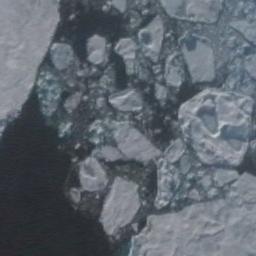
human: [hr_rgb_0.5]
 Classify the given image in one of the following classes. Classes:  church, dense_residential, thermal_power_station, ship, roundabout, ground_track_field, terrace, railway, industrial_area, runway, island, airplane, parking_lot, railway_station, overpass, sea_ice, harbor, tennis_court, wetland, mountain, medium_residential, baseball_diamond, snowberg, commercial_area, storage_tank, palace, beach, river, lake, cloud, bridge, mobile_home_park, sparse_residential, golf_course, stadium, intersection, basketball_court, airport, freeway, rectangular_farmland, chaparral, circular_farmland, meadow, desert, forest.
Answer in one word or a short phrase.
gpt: sea_ice